Question: <URL> is a famous image denoising tool in image processing domain. I saw lots of opensource software choose the template like this:

Where do these value come from?
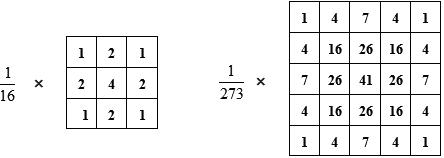
Answer: You linked the Answer yourself.
These values are a discrete representation of the Gaussian Function.
The 2D Gaussian looks like this:

To get the Filter Values you evaluate the 2D-Gaussian Function at the discrete x-y Position corresponding to your Kernel Size and sigma.
On <URL> you can find a detailed explanation of the Gaussian Filter.